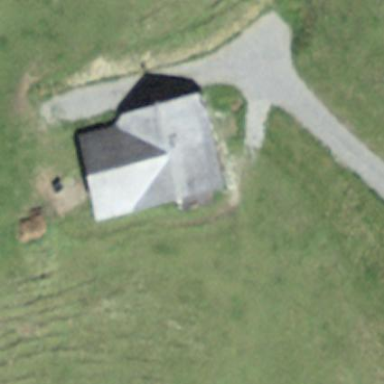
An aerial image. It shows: Cabin is depicted in the image.